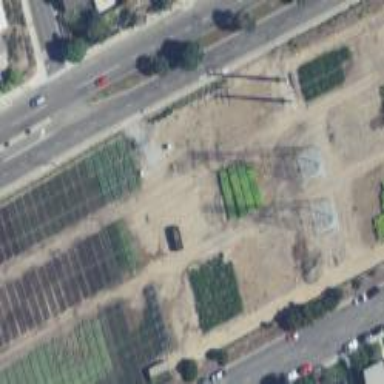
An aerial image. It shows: Plant nursery area.